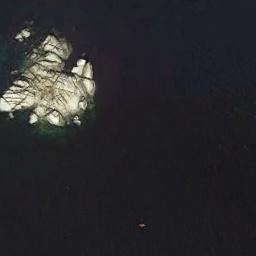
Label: island